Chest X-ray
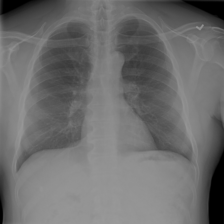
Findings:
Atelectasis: negative
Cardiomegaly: negative
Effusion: negative
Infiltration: negative
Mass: negative
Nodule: negative
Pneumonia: negative
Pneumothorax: negative
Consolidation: negative
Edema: negative
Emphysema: negative
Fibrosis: negative
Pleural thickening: negative
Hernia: negative